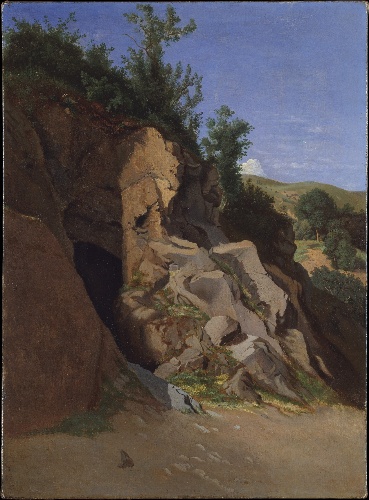
Title: Landscape with a Cave
Artist: Théodore Caruelle d'Aligny
Artist bio: French, Chaumes, Nièvre 1798–1871 Lyon
Object type: Painting
Classification: Paintings
Medium: Oil on canvas
Dimensions: 24 1/2 x 18 in. (62.2 x 45.7 cm)
Department: European Paintings
Credit line: Catharine Lorillard Wolfe Collection, Wolfe Fund, 1989
Accession year: 1989
Repository: Metropolitan Museum of Art, New York, NY
Tags: Caves|Landscapes